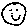
Label: smiley face